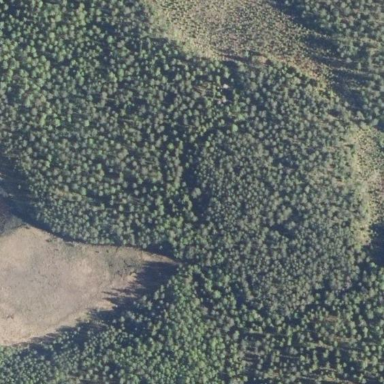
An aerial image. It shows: Evergreen woodland with needle-leaved trees.